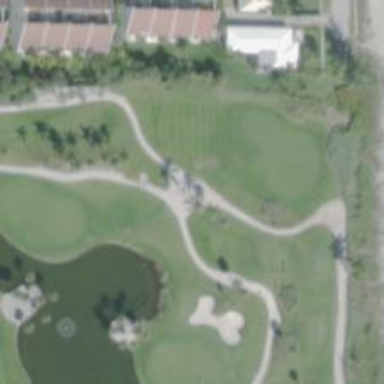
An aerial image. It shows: Path for both road and golf.